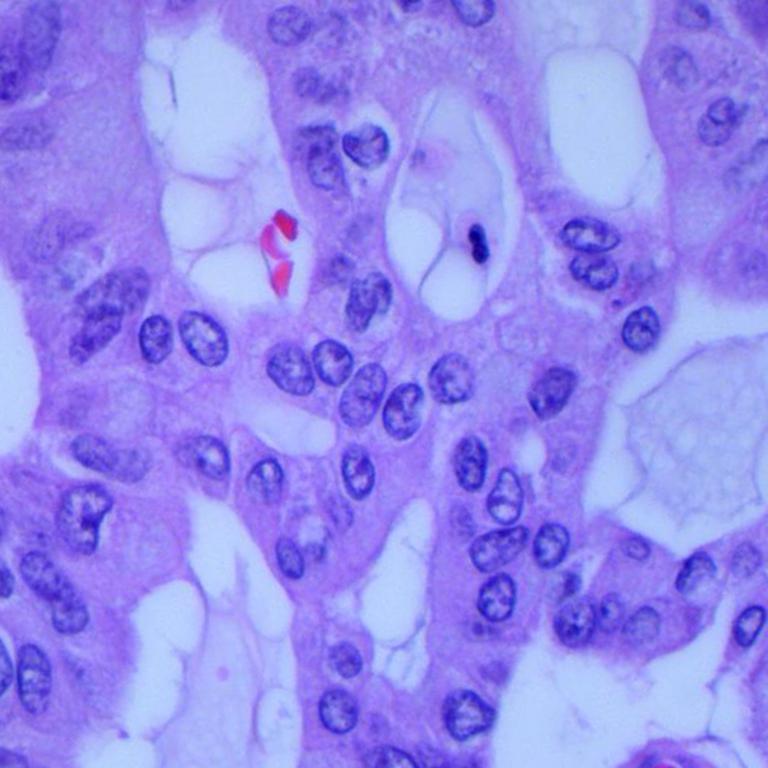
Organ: lung
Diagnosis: adenocarcinomas